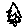
Label: tree